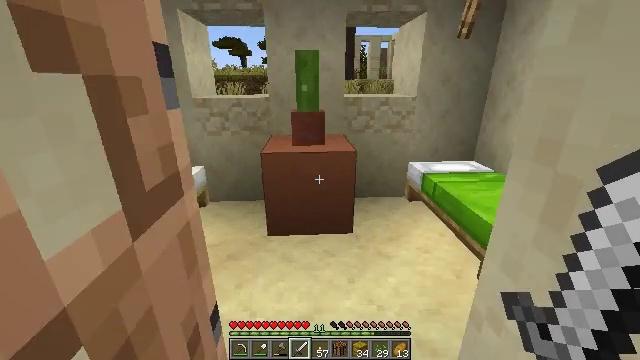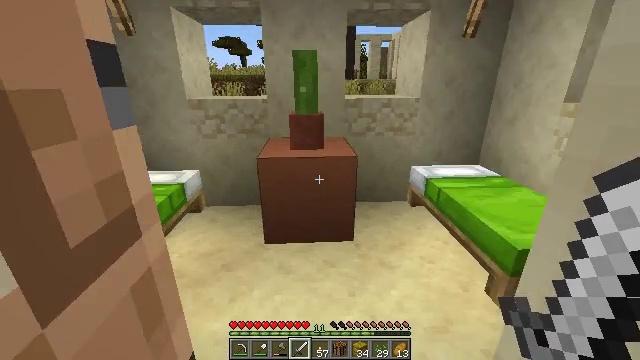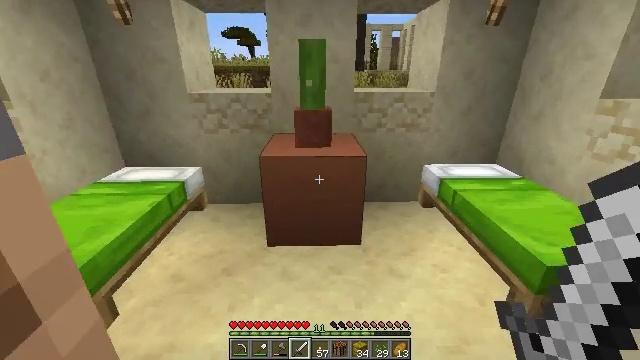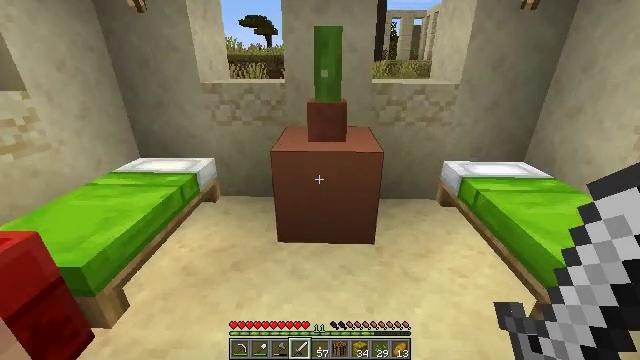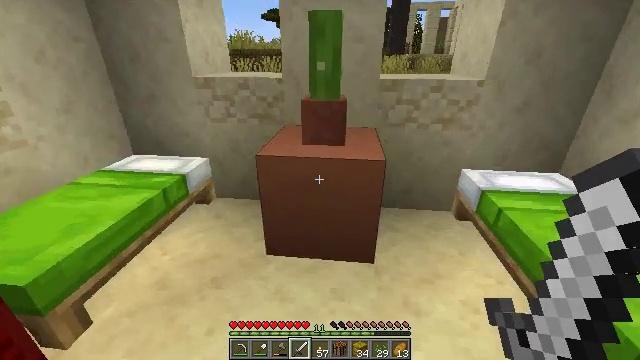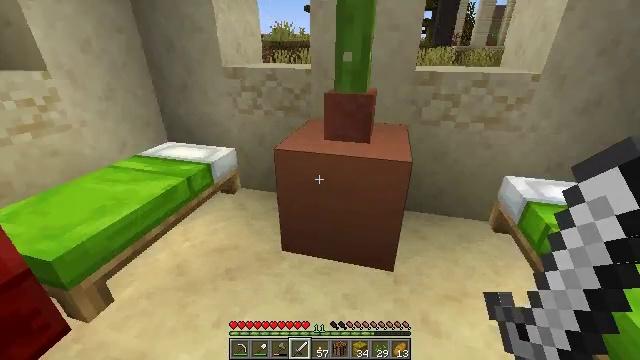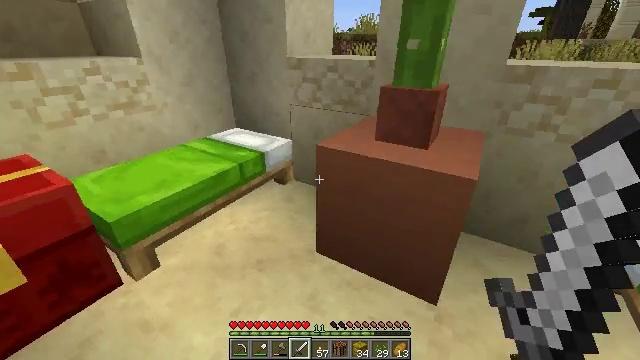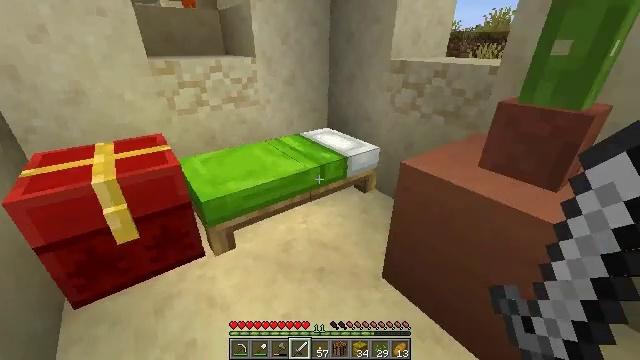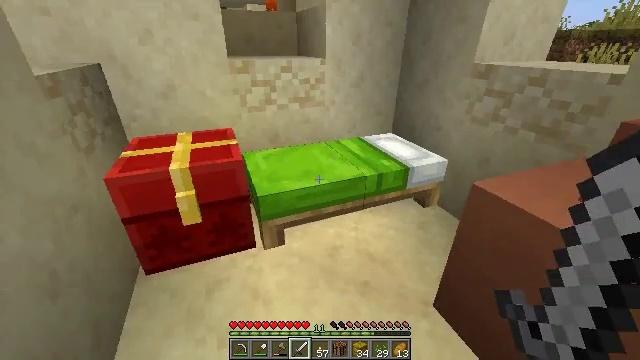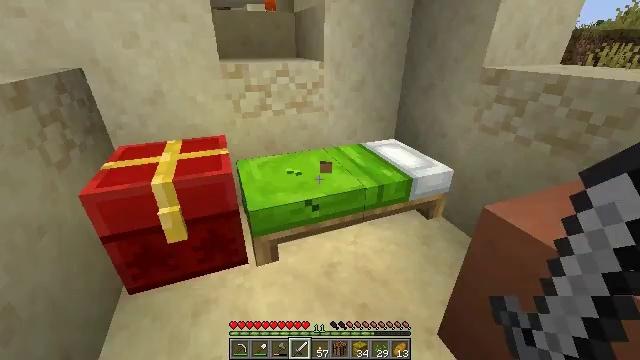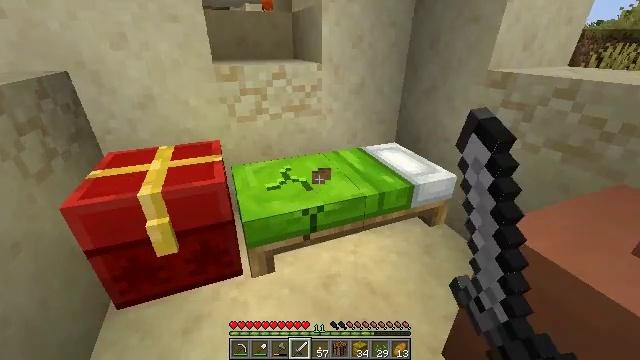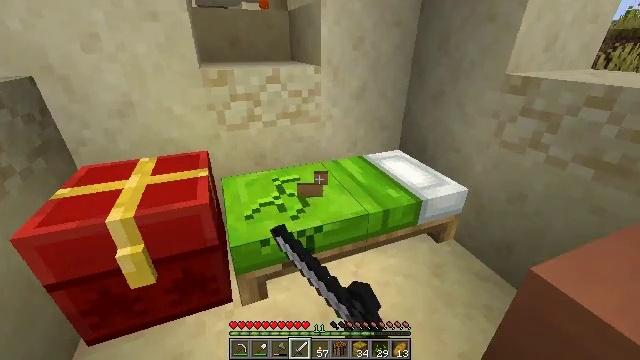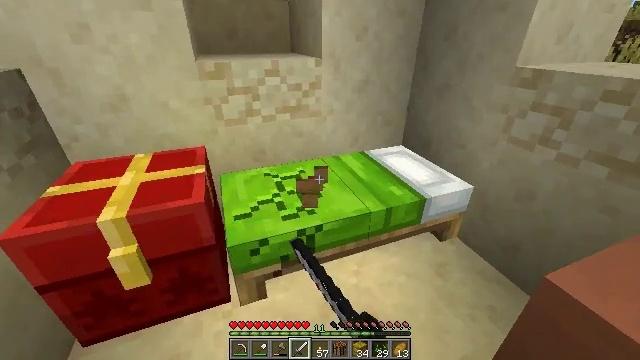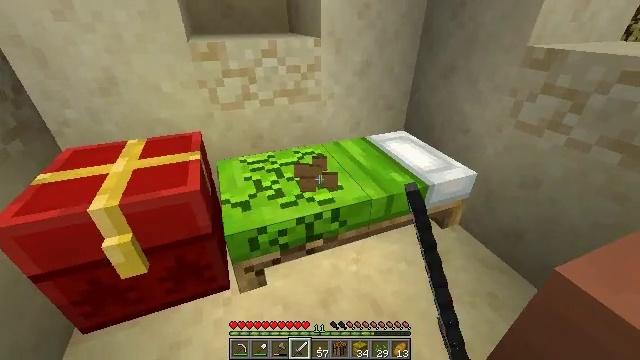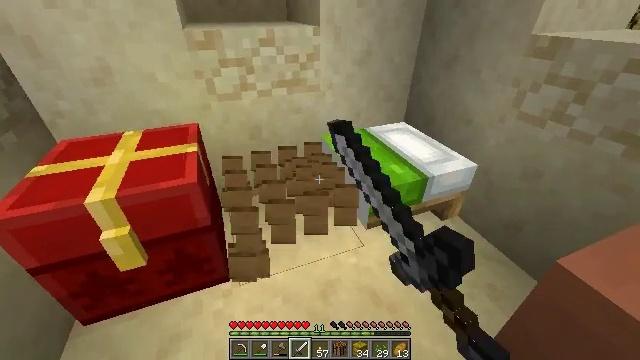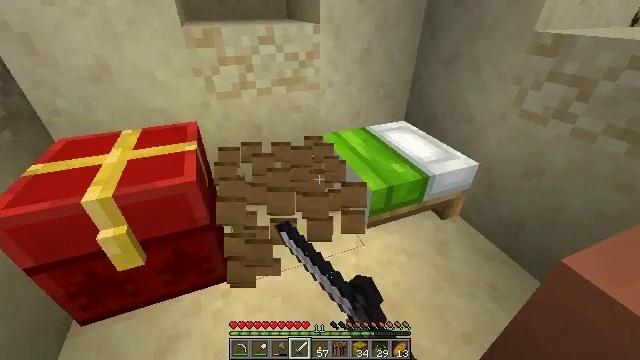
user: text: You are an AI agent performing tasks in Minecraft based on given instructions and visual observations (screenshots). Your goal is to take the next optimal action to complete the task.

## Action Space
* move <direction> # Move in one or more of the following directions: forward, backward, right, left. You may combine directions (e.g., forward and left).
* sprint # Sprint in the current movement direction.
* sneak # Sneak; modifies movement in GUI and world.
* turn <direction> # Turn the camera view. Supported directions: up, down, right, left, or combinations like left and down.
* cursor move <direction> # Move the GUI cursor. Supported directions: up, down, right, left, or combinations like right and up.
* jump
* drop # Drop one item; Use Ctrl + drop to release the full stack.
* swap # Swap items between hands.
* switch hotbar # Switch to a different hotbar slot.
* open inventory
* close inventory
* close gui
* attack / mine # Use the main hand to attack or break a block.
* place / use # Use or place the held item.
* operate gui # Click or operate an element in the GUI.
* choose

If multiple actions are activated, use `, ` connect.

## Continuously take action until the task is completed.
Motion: motion action
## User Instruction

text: Get the lime bed back into inventory.
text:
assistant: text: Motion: move forward
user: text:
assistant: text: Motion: move forward, turn left and down
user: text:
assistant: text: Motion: move forward and move right, turn left and down
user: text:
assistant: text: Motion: move forward and move right, turn left and down
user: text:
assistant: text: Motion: move forward and move right, turn left and down
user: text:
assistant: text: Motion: move forward and move right, turn left and down
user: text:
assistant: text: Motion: move forward, turn left
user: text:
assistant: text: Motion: move forward, turn left
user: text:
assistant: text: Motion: move forward, attack / mine
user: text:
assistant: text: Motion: move forward, attack / mine
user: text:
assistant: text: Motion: attack / mine
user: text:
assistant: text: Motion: turn down, attack / mine
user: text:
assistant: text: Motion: turn down, attack / mine
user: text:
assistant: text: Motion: turn down, attack / mine
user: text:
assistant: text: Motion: attack / mine
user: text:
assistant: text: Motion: attack / mine
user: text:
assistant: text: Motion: attack / mine
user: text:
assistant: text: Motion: attack / mine
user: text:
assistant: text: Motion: attack / mine